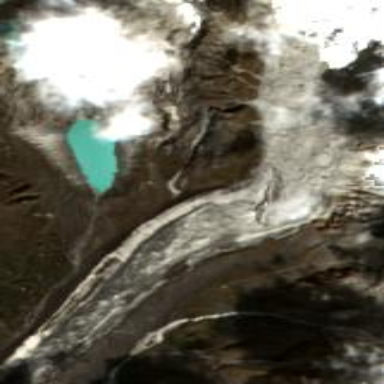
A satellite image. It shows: Glacier covered with scree.